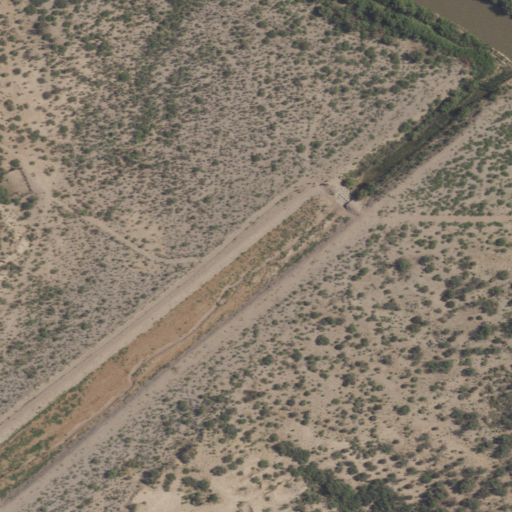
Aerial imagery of valley in New Mexico named Arroyo Cuervo containing shrub, grassland, low intensity development, open water, medium intensity development, high intensity development, and open development